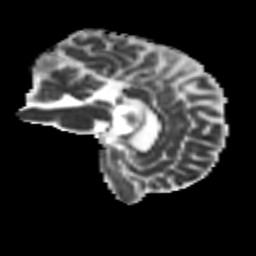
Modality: MD
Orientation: sagittal
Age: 40
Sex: male
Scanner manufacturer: siemens
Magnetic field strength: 3 T
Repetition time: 8.6 s
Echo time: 0.095 s